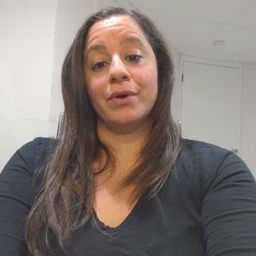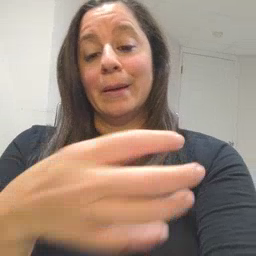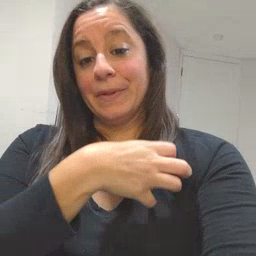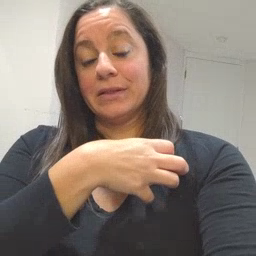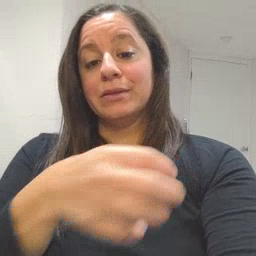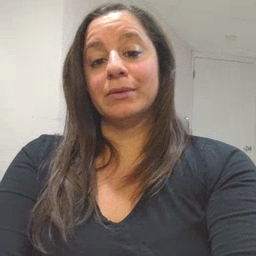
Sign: police